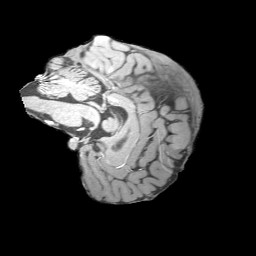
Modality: MP2RAGE
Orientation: sagittal